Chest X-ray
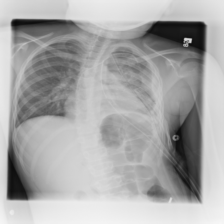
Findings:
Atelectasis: negative
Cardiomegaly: negative
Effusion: negative
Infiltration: negative
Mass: negative
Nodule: negative
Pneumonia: negative
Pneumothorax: negative
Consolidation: negative
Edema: negative
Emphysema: negative
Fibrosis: negative
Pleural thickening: negative
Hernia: negative